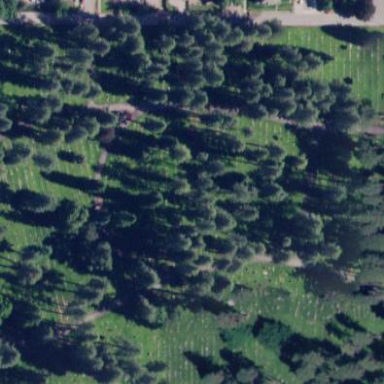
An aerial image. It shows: Graveyard.